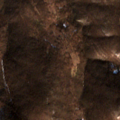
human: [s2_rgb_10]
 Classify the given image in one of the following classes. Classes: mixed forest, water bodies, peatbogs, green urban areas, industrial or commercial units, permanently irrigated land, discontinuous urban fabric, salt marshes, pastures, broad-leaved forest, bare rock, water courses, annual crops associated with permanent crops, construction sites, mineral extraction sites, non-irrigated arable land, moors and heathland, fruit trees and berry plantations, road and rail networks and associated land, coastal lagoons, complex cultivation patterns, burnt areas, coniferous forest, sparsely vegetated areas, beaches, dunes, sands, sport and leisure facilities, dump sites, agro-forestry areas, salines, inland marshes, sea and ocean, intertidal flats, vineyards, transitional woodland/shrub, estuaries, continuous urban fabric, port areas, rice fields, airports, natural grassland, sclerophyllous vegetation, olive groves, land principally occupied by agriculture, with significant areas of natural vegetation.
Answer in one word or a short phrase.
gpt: broad-leaved forest, transitional woodland/shrub